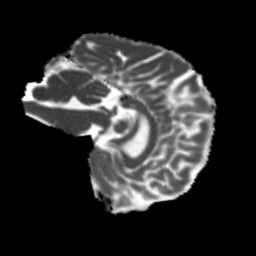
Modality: MD
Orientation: sagittal
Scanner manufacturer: siemens
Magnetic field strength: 3 T
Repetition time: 4 s
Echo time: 0.0594 s